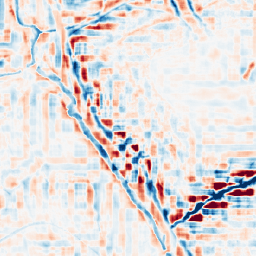
Category: wavelet
Decomposition family: wavelet_reverse_biorthogonal
Decomposition parameters: wavelet: rbio3.5
level: 4
Upsampling method: sinc_hamming
Upsampling parameters: scale: 2
kernel_size: 4
Upsampling scale: 2